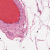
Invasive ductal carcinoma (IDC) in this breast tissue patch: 0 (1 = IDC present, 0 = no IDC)